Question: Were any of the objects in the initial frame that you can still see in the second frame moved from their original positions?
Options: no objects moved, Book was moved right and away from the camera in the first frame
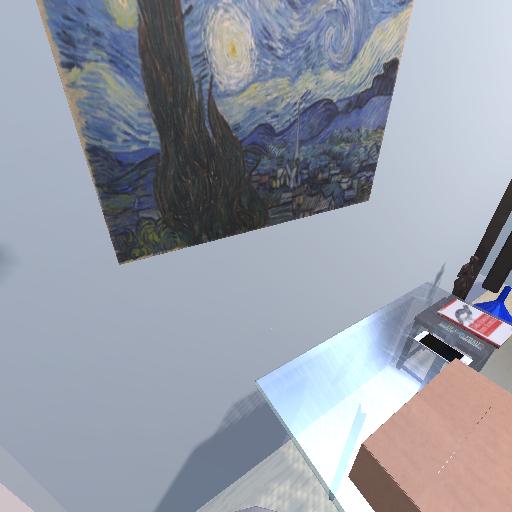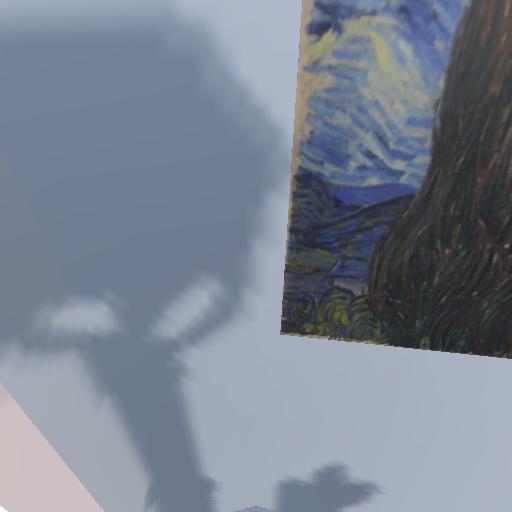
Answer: no objects moved